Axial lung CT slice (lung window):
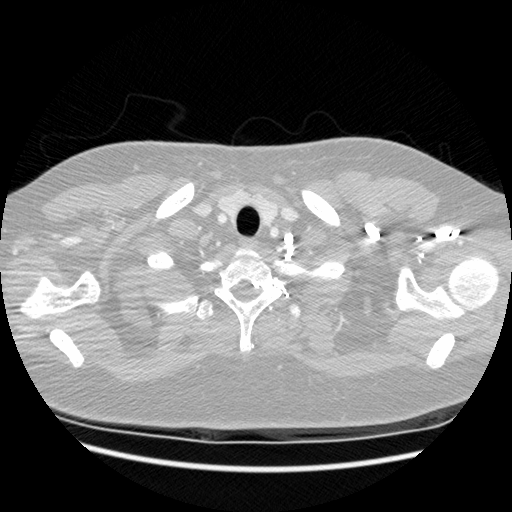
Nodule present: no